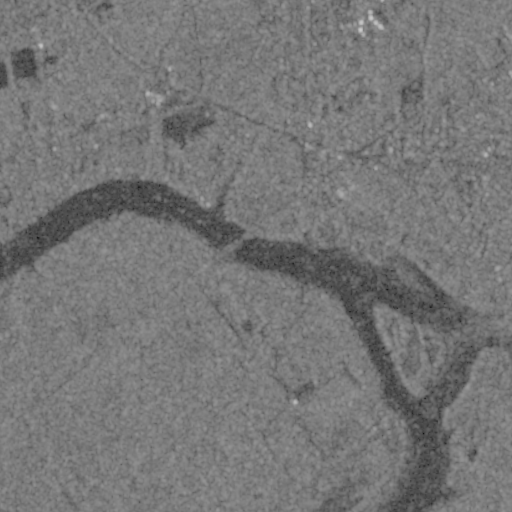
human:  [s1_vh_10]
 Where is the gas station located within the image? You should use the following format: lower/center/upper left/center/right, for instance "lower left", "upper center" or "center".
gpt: The gas station is located in the upper right of the image.
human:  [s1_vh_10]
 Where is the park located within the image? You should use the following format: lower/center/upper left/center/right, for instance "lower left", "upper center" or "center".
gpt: The park is located in the upper right of the image.
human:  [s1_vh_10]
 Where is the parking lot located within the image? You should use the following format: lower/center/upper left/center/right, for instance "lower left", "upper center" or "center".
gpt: The parking lot is located in the upper center of the image.
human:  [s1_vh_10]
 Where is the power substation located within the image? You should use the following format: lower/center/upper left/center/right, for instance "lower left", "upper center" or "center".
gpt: The power substation is located in the upper center of the image.
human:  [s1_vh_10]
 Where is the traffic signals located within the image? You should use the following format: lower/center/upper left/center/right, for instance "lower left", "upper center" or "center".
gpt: The traffic signals is located in the upper right of the image.
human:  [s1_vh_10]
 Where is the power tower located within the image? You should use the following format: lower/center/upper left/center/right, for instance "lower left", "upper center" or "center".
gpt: There is no power tower in the image.

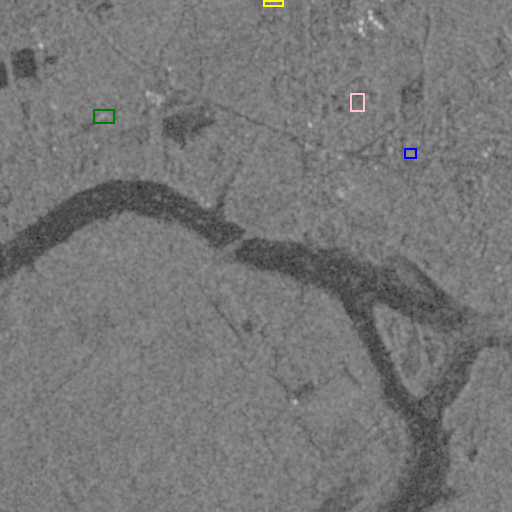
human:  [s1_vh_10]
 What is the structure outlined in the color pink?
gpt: The structure outlined in pink is a park.
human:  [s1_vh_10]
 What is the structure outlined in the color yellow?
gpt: The structure outlined in yellow is a power substation.
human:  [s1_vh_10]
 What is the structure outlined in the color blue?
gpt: The structure outlined in blue is a building.
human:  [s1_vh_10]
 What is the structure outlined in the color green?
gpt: The structure outlined in green is a building.
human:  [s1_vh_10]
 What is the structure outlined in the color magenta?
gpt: There is no magenta outline.